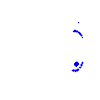
Particle: electron